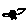
Label: bird